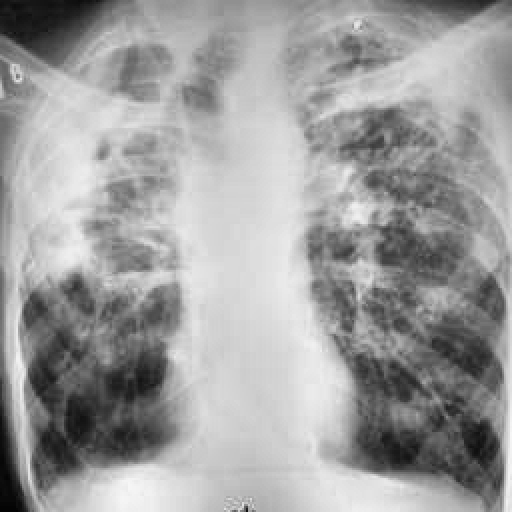
Finding: TUBERCULOSIS